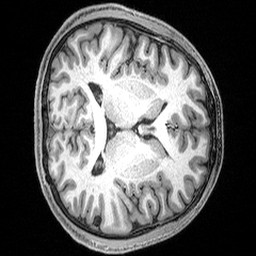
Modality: T1w
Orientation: axial
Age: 21
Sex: female
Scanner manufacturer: siemens
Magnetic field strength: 3 T
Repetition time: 2.3 s
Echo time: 0.00298 s